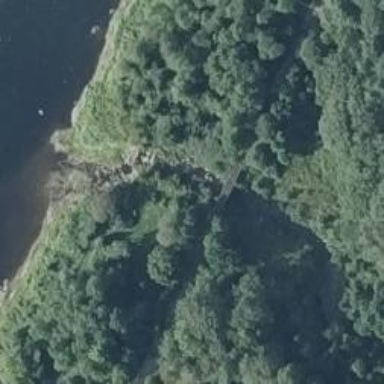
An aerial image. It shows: Disused railway bridge.